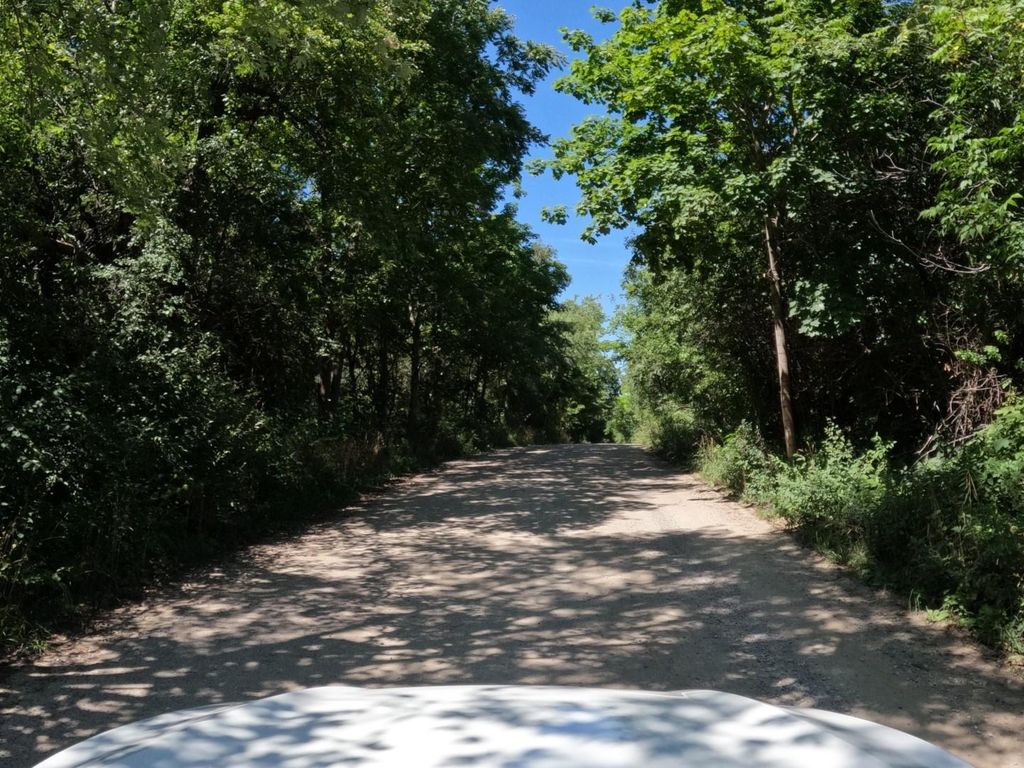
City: kitchener-waterloo